Brain MRI, t1w sequence, axial 2D slice.
Patient: age 27, sex F, weight 95 kg, height 1.95 m
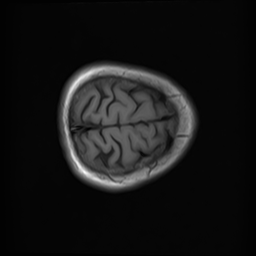